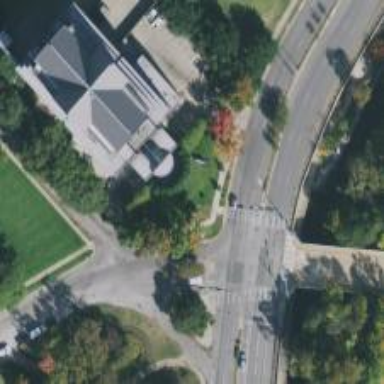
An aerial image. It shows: Secondary road with separate sidewalks.